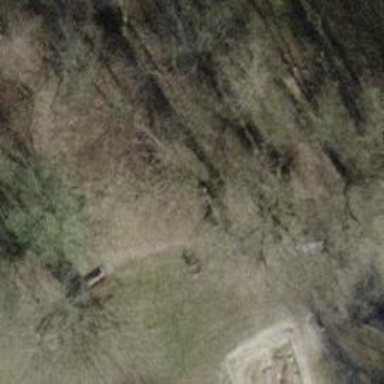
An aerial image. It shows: Bench.